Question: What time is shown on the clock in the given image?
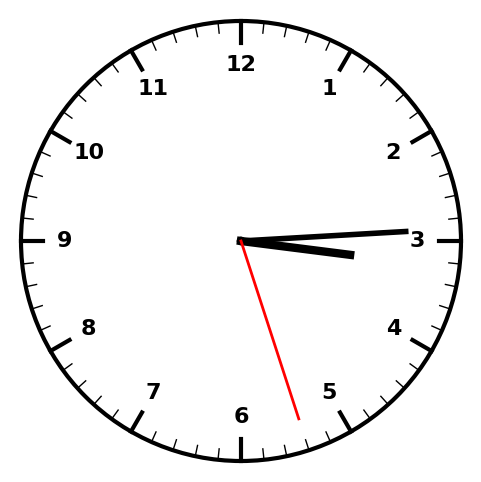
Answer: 03:14:27